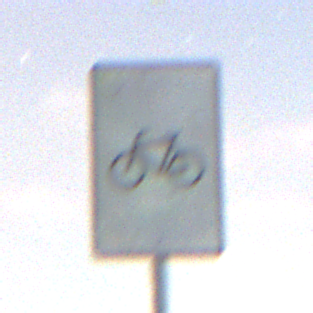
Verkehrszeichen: RadverkehrOhnePfeilsymbol
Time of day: Night
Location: Outdoor (Nature)
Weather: Overcast
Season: NotSpecified
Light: Artificial